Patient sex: M
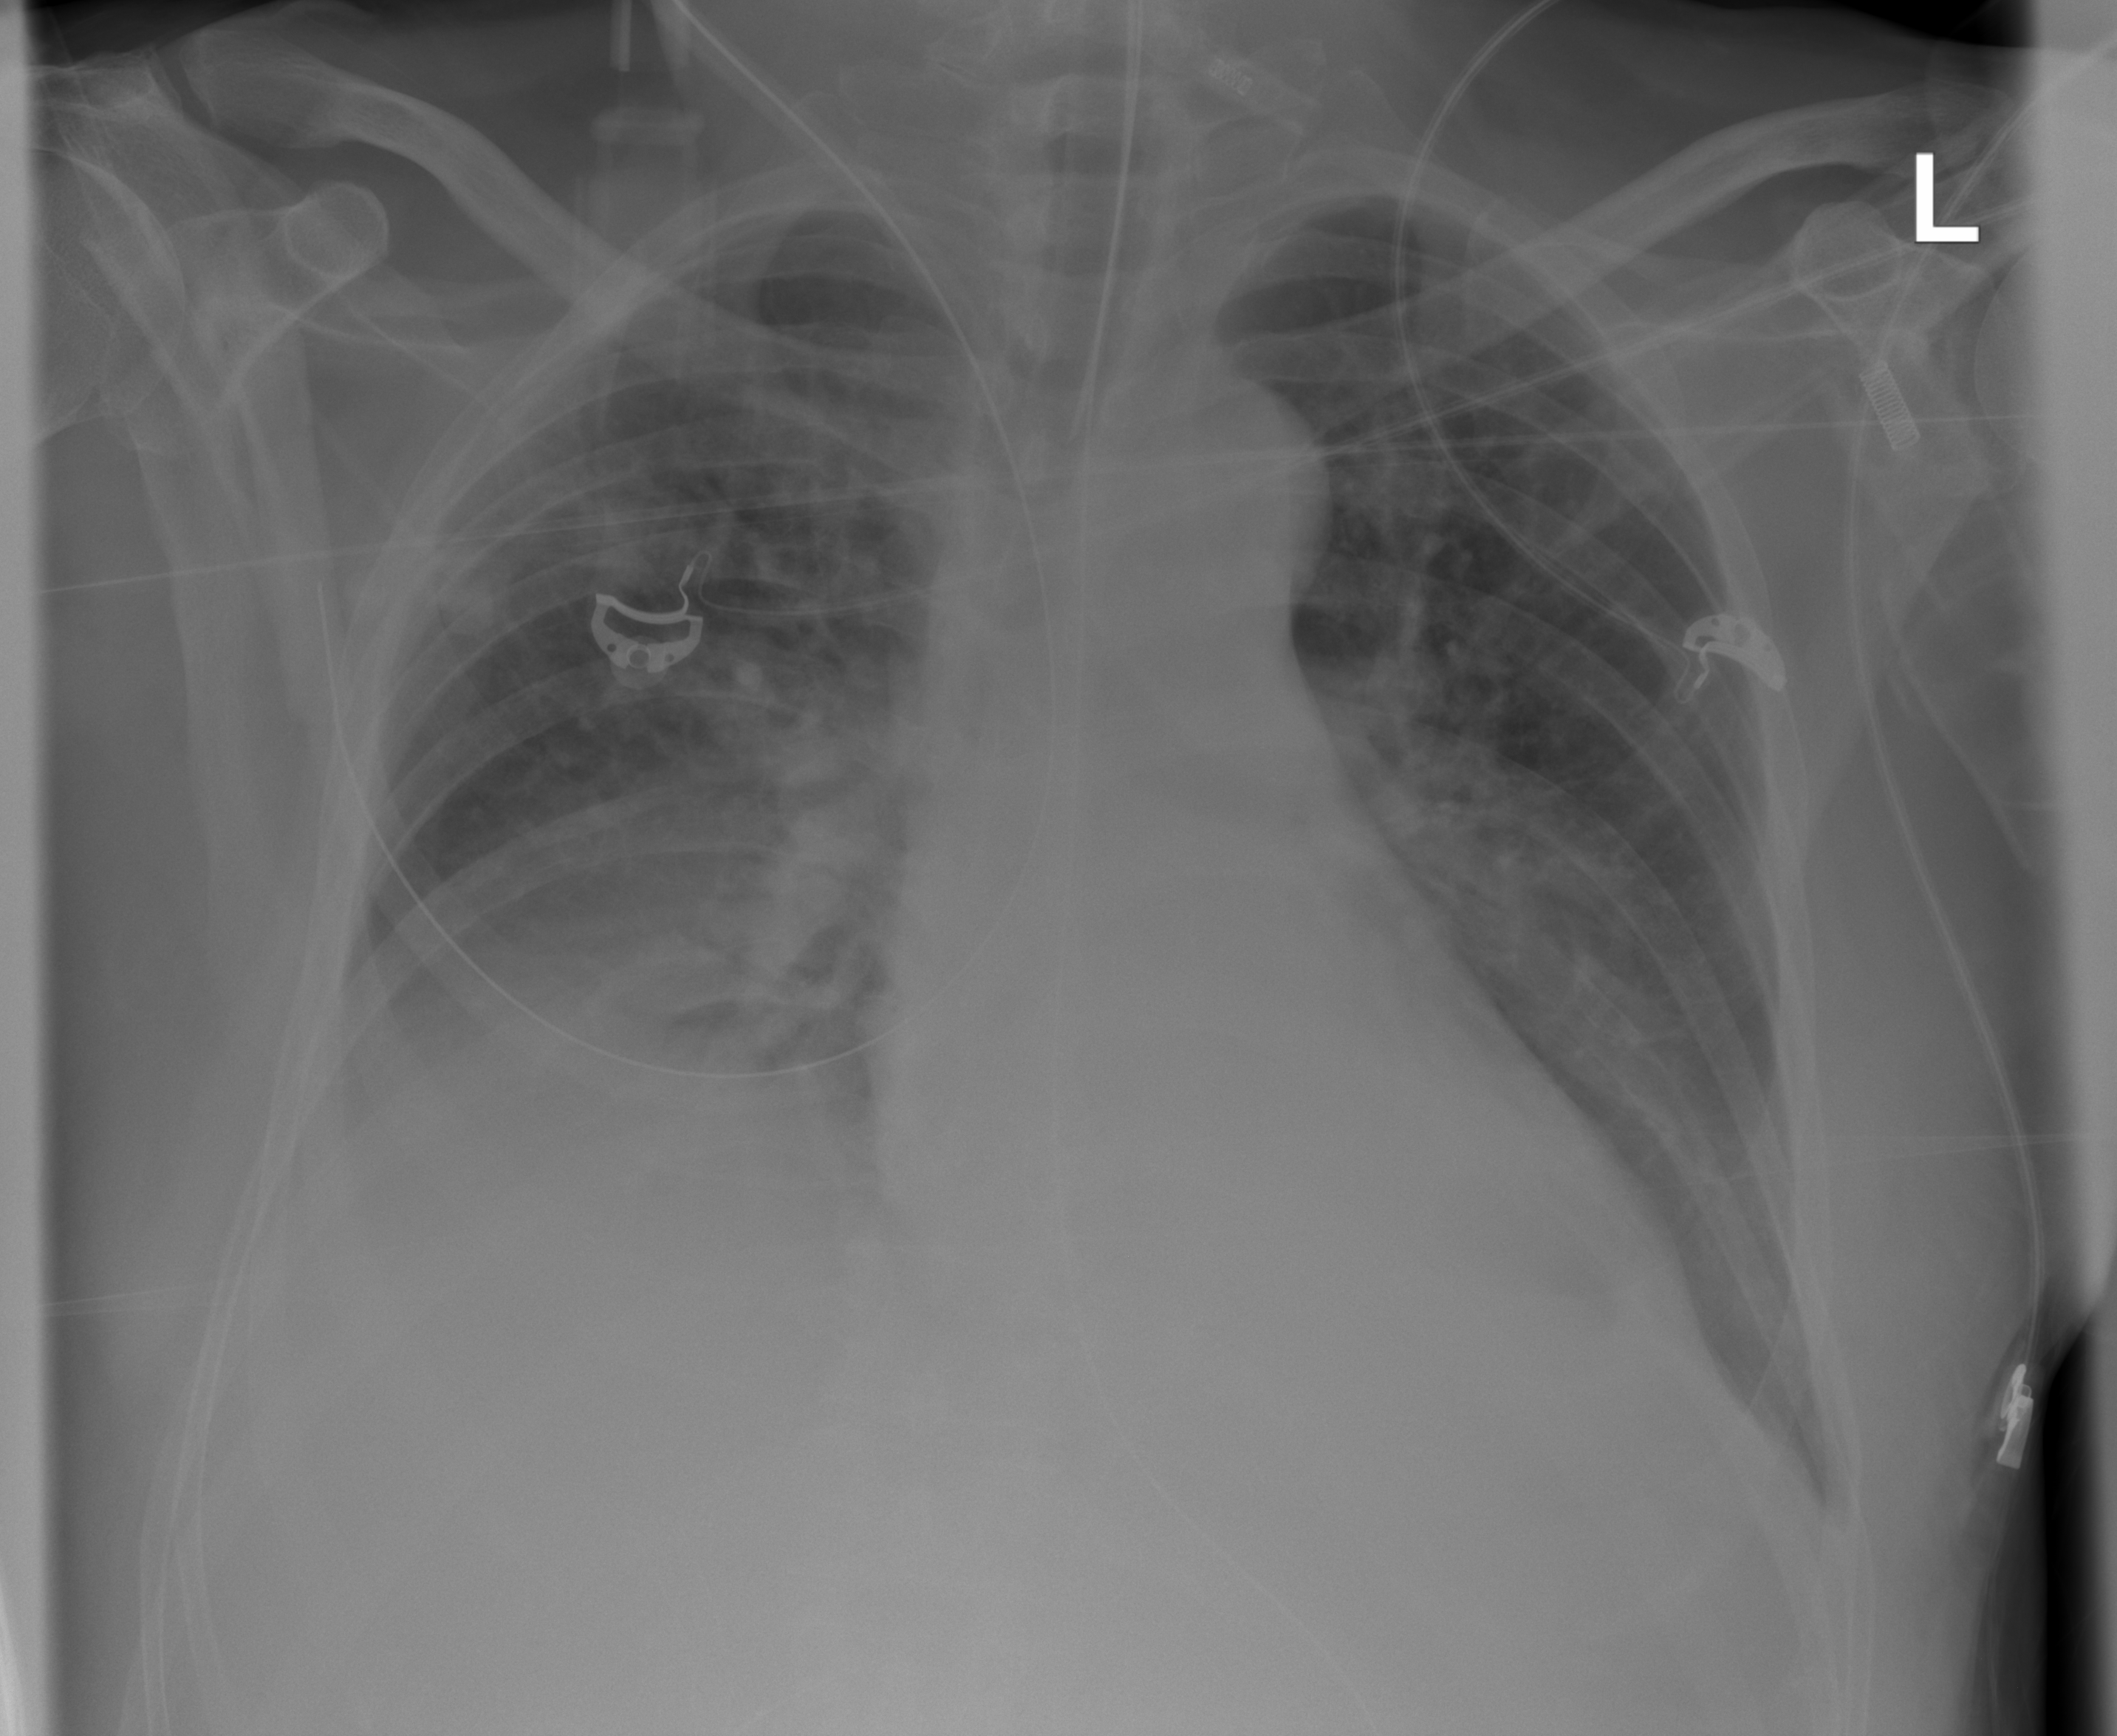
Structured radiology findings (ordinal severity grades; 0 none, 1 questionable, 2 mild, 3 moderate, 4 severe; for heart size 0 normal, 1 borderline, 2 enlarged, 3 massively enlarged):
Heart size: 1
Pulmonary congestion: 2
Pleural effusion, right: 3
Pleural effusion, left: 2
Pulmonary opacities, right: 2
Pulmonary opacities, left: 0
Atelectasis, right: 2
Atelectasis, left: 0